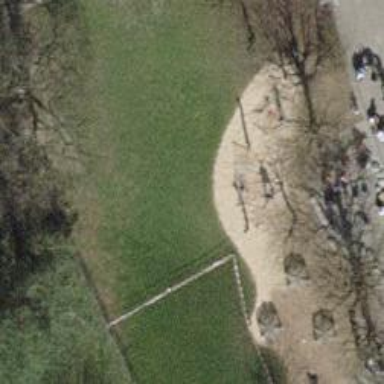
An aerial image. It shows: Hammock in the playground.